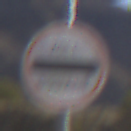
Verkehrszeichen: Zollstelle
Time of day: MorningAfternoon
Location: Outdoor (Nature)
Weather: PartlyCloudy
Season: NotSpecified
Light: Natural